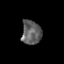
Tissue: prostate
Cell type: T cells
Senescence score: 0.3397
Nuclear area (px): 465
Mean DAPI intensity: 95.699